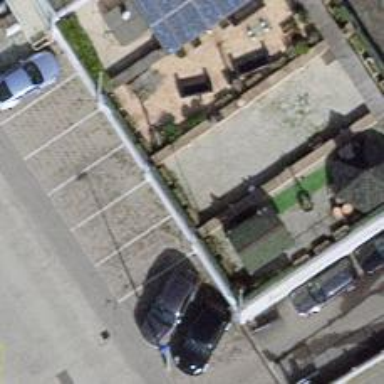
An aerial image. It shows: Car shop.